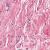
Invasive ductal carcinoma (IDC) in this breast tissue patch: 0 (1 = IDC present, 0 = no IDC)